Field crop: maize
Growth stage: 2
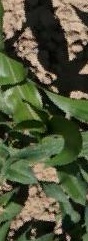
Species: maize